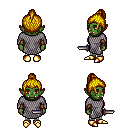
a pixel art fantasy rpg character, female body template, orc, green skin, chain mail, white pants, blonde short topknot hairstyle, leather bracers, gold boots, dagger, four views (front, back, left, right), 2x2 character sprite sheet, small pixel art, hard edges, no anti-aliasing